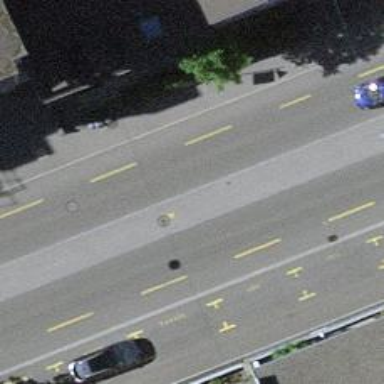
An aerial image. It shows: Tertiary road with asphalt surface and cycle lane.